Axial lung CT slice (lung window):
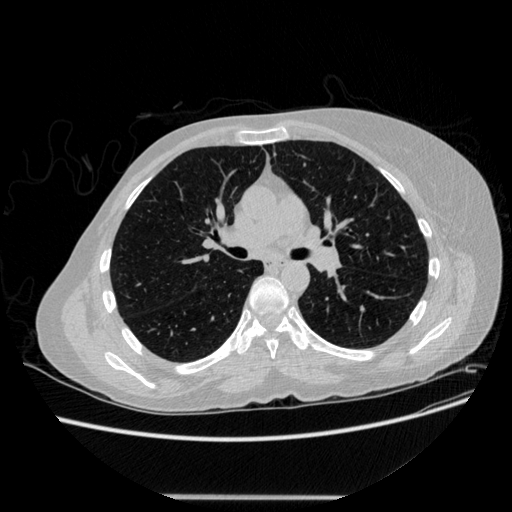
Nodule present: no